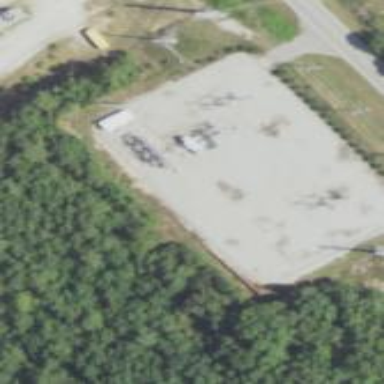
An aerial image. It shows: Distribution substation surrounded by fence.